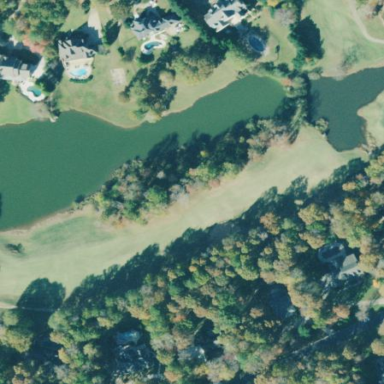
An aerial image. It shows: Golf course.